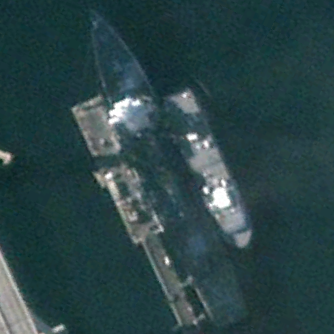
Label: destroyer